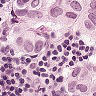
Metastatic tissue present: yes